Question: I am making an app i want to set my position of 'UITextfield'. but i am stuck in it, it is setting only 'vertical position' not 'horizontal position'. below is my code and screen shot
'''
Msgtextfield.placeholder=@"demo";
CGRect frame = CGRectMake(100,100,10,100);
UILabel * leftView = [[UILabel alloc] initWithFrame:frame];
leftView.backgroundColor = [UIColor clearColor];
self.Msgtextfield.leftView = leftView;
self.Msgtextfield.leftViewMode = UITextFieldViewModeAlways;
self.Msgtextfield.contentVerticalAlignment = UIControlContentVerticalAlignmentCenter;
self.Msgtextfield.contentHorizontalAlignment=UIControlContentHorizontalAlignmentCenter;
'''

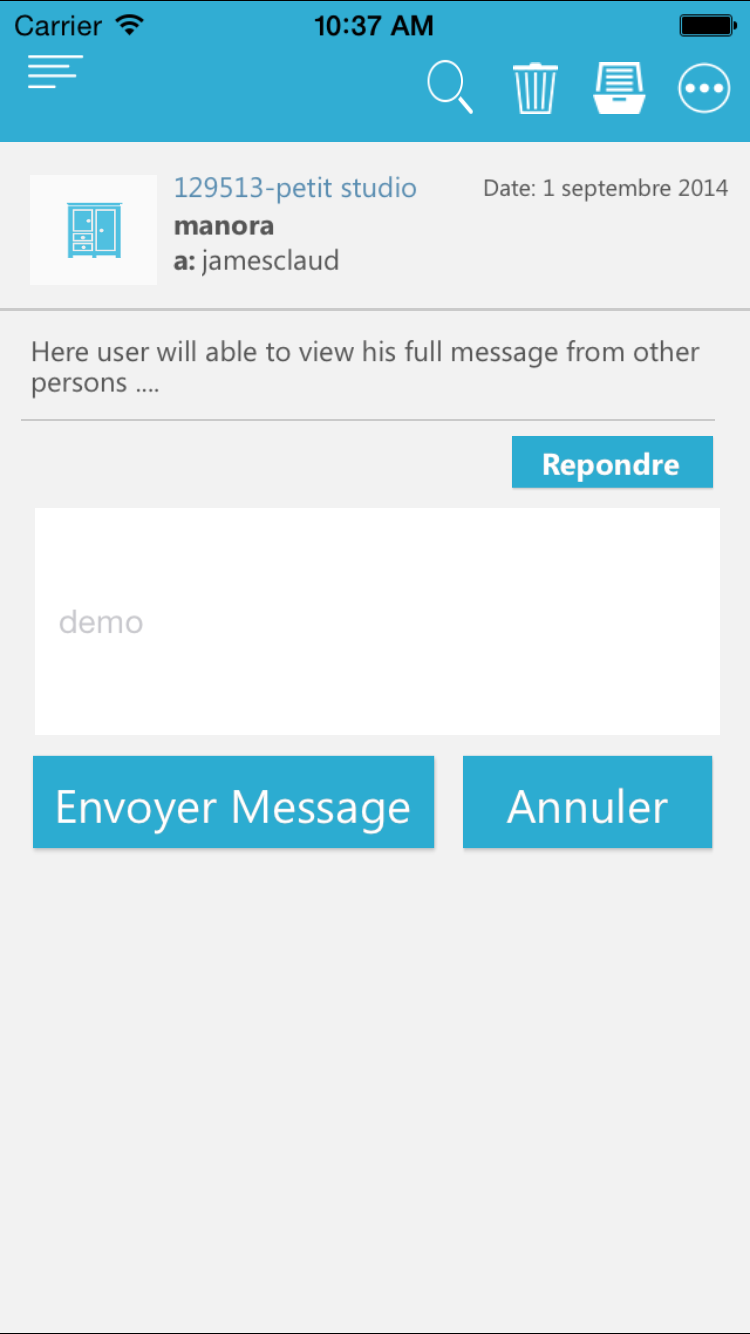
Answer: use 'CATransform3DMakeTranslation' don't forget to import 'Quartzcore framework'
'''
self.Msgtextfield.layer.sublayerTransform=CATransform3DMakeTranslation(5, 0, 0);
'''